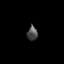
Tissue: lung
Cell type: Myeloid cells
Senescence score: 0.597
Nuclear area (px): 143
Mean DAPI intensity: 78.161